Question: I included '"tymon/jwt-auth" : "~1.0.0-rc.2"' in my composer.json file.
and when I run composer update, it returns the following errors:
Cannot create cache directory '/home/mpete/.composer/cache/repo/https---packagist.org/', or directory is not writable. Proceeding without cache
Cannot create cache directory '/home/mpete/.composer/cache/files/', or directory is not writable. Proceeding without cache
'''
"require": {
"php": "^7.1.3",
"fideloper/proxy": "^4.0",
"laravel/framework": "5.8.*",
"laravel/tinker": "^1.0",
"tymon/jwt-auth" : "~1.0.0-rc.2"
}
'''

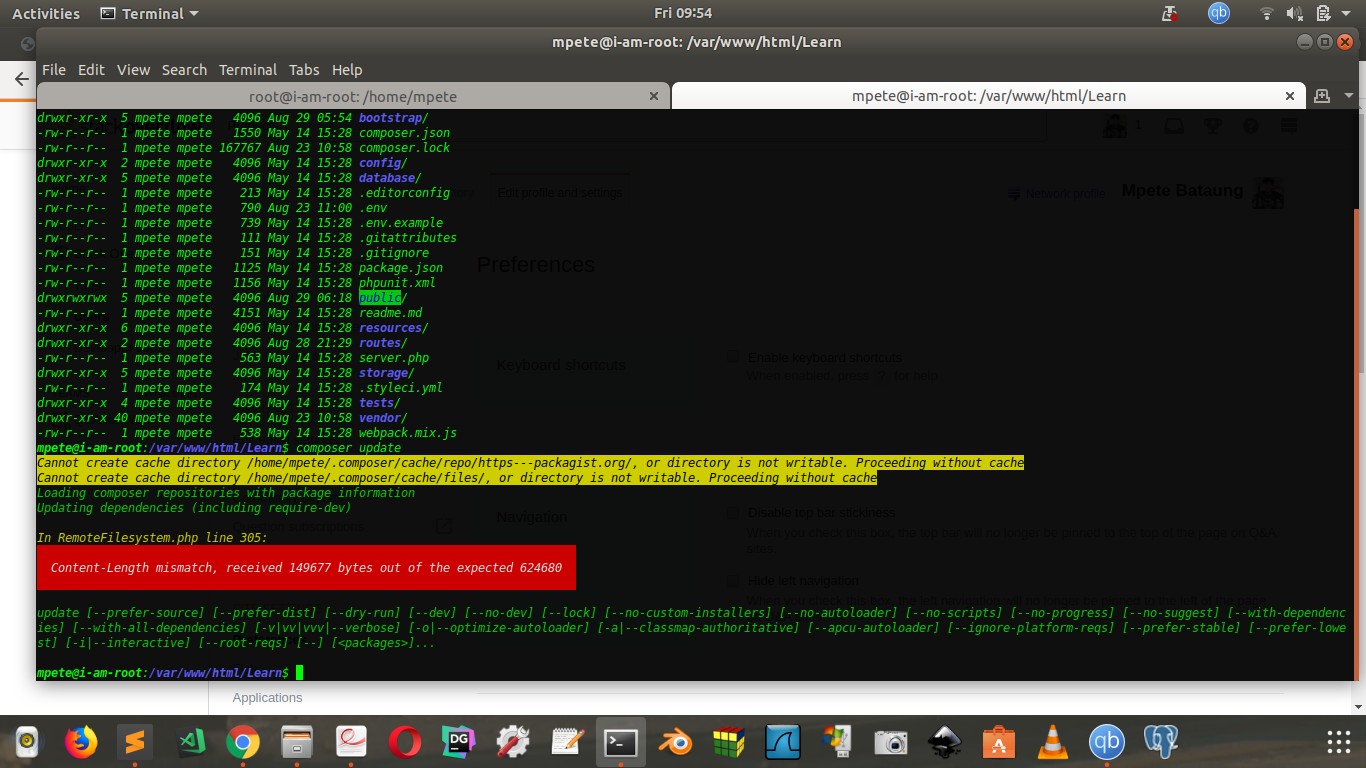
Answer: Change the group permission for the folder
'''
sudo chown -R mpete /home/mpete/.composer/cache/repo/https---packagist.org
'''
and the Files folder too
'''
sudo chown -R mpete /home/mpete/.composer/cache/files/
'''
If the problem still persists try
'''
sudo chown -R mpete /home/w3cert/.composer
'''